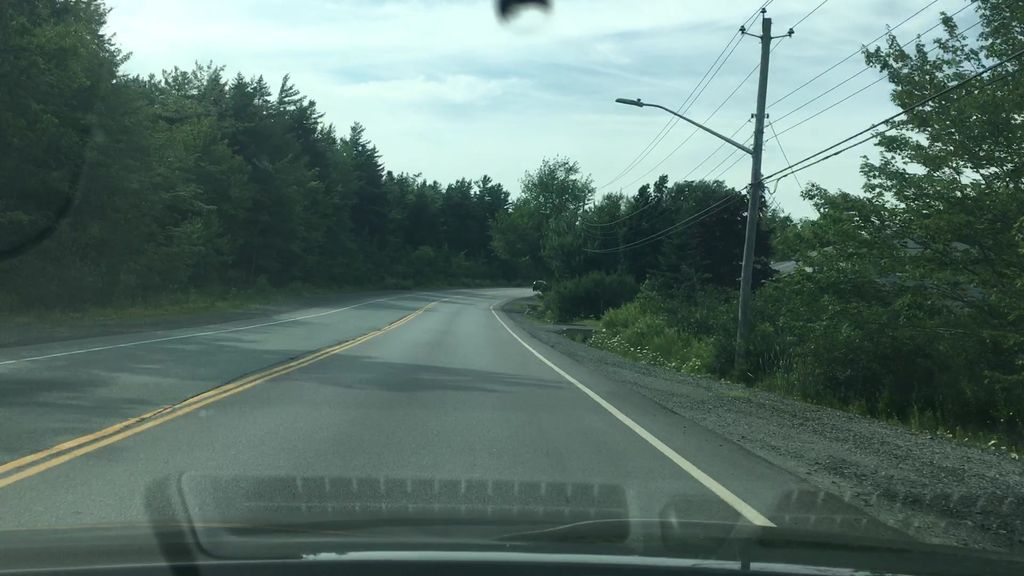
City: halifax